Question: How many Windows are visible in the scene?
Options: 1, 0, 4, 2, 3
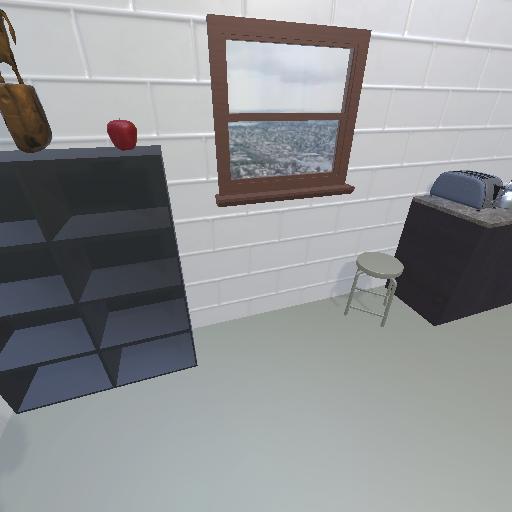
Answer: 1